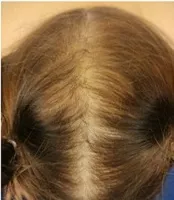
Sister S1 (I) Parietal zone with sparse hair growth.
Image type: medical_photograph (skin_photograph)